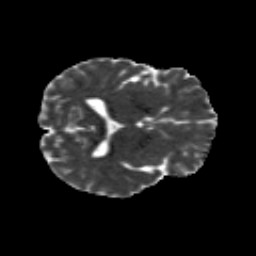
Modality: MD
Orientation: axial
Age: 32
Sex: male
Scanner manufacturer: siemens
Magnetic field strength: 3 T
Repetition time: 8.8 s
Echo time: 0.085 s